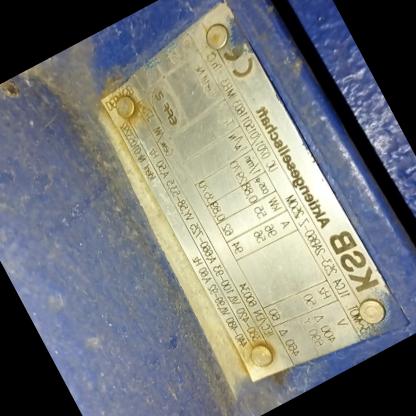
Klasa: tabliczka-znamionowa